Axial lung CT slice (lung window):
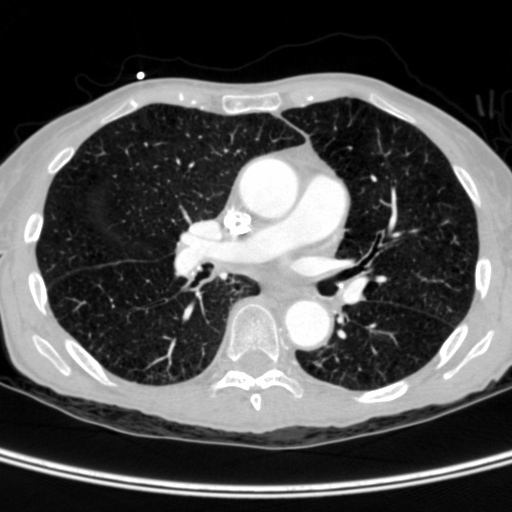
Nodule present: yes
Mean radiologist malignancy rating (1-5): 2.333